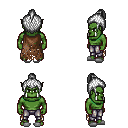
a pixel art fantasy rpg character, male body template, orc, green skin, brown tattered cape, metal pants, white short topknot hairstyle, white slippers, four views (front, back, left, right), 2x2 character sprite sheet, small pixel art, hard edges, no anti-aliasing